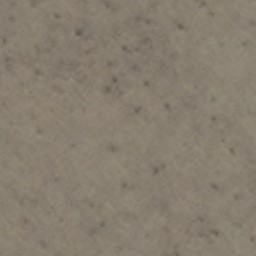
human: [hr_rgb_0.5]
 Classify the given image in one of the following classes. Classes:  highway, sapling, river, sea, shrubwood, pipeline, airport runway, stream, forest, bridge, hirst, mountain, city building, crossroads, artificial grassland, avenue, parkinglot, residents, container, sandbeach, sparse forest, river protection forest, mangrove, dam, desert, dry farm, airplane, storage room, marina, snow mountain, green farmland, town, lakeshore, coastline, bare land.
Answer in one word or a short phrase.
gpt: bare land